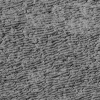
Atmospheric dust classification: not_dusty